Aerial crown-view tile of a tropical tree (Barro Colorado Island, Panama), acquired 20250915:
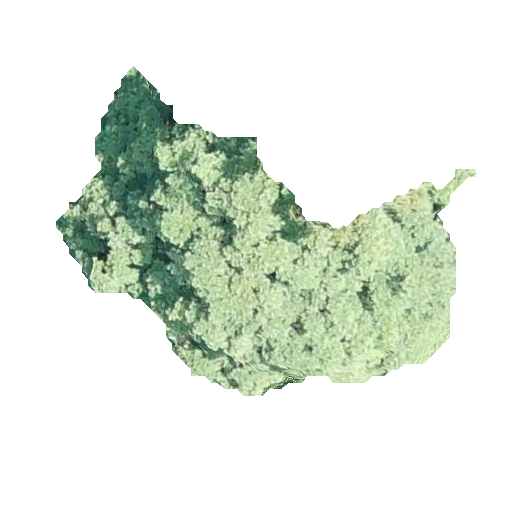
Species: Tabebuia rosea
GBIF accepted scientific name: Tabebuia rosea
Crown area: 104.251 m²